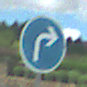
Verkehrszeichen: VorgeschriebeneFahrtrichtungRechts
Umgebung: Outdoor, Nature
Tageszeit: Midday
Wetter: PartlyCloudy
Licht: Natural
Jahreszeit: NotSpecified
Kontrast: HighContrast